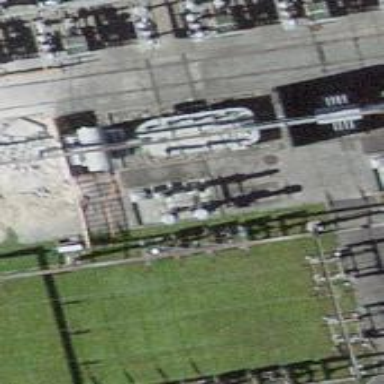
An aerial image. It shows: Transformer.